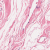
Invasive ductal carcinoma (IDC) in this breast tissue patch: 0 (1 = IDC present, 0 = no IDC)